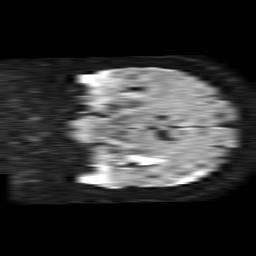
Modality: TRACE
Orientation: coronal
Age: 59
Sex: female
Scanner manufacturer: philips
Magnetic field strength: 1.5 T
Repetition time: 4.6 s
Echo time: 0.08941 s